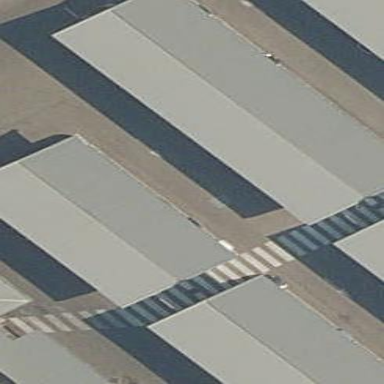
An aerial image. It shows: Carport building.